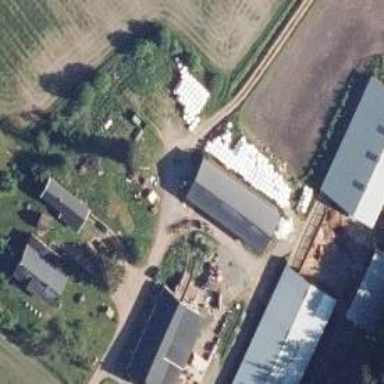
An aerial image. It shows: Farm.